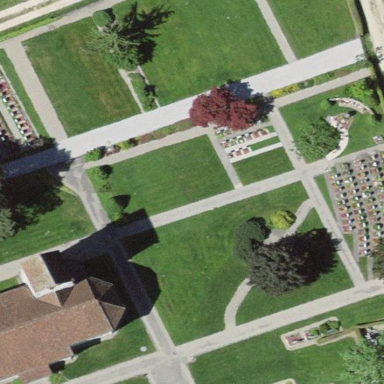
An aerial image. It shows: Cemetery.